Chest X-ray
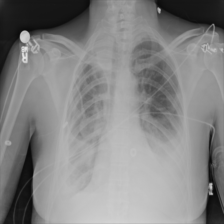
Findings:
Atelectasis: negative
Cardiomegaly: negative
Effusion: positive
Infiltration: negative
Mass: negative
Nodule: negative
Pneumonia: negative
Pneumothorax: negative
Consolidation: negative
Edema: negative
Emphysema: negative
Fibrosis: negative
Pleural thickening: negative
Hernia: negative